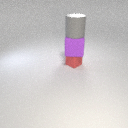
small red rubber cube below large purple rubber cube